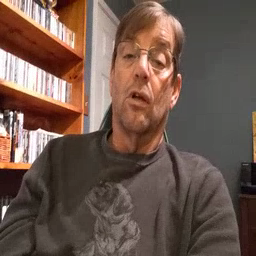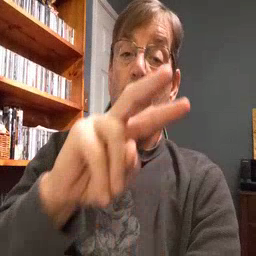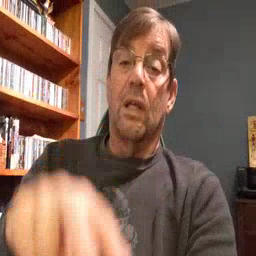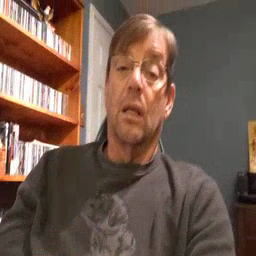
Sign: read